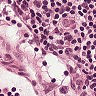
Metastatic tissue present: no